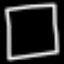
Label: square